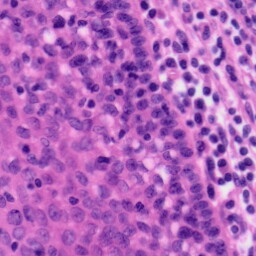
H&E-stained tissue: Tonsil